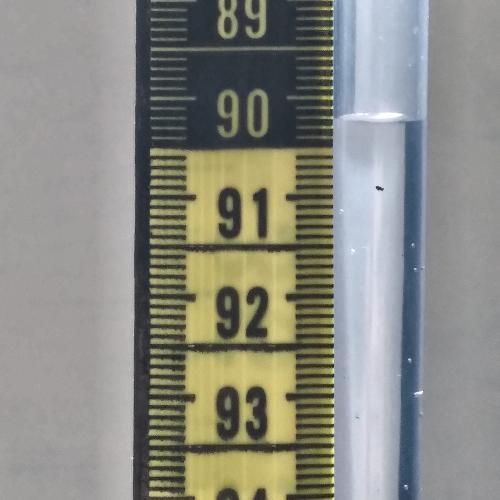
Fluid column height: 90.2 cm